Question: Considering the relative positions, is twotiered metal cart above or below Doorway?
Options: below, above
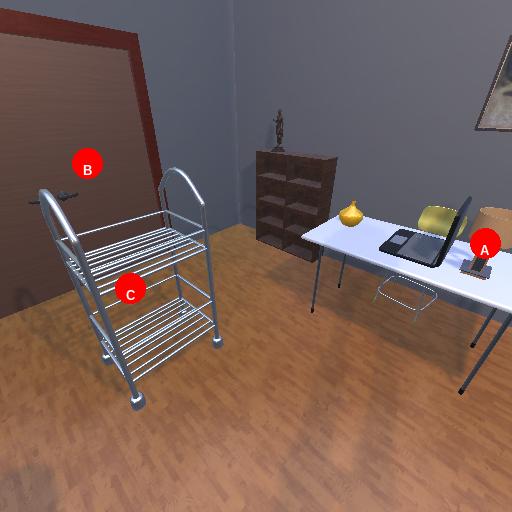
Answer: below